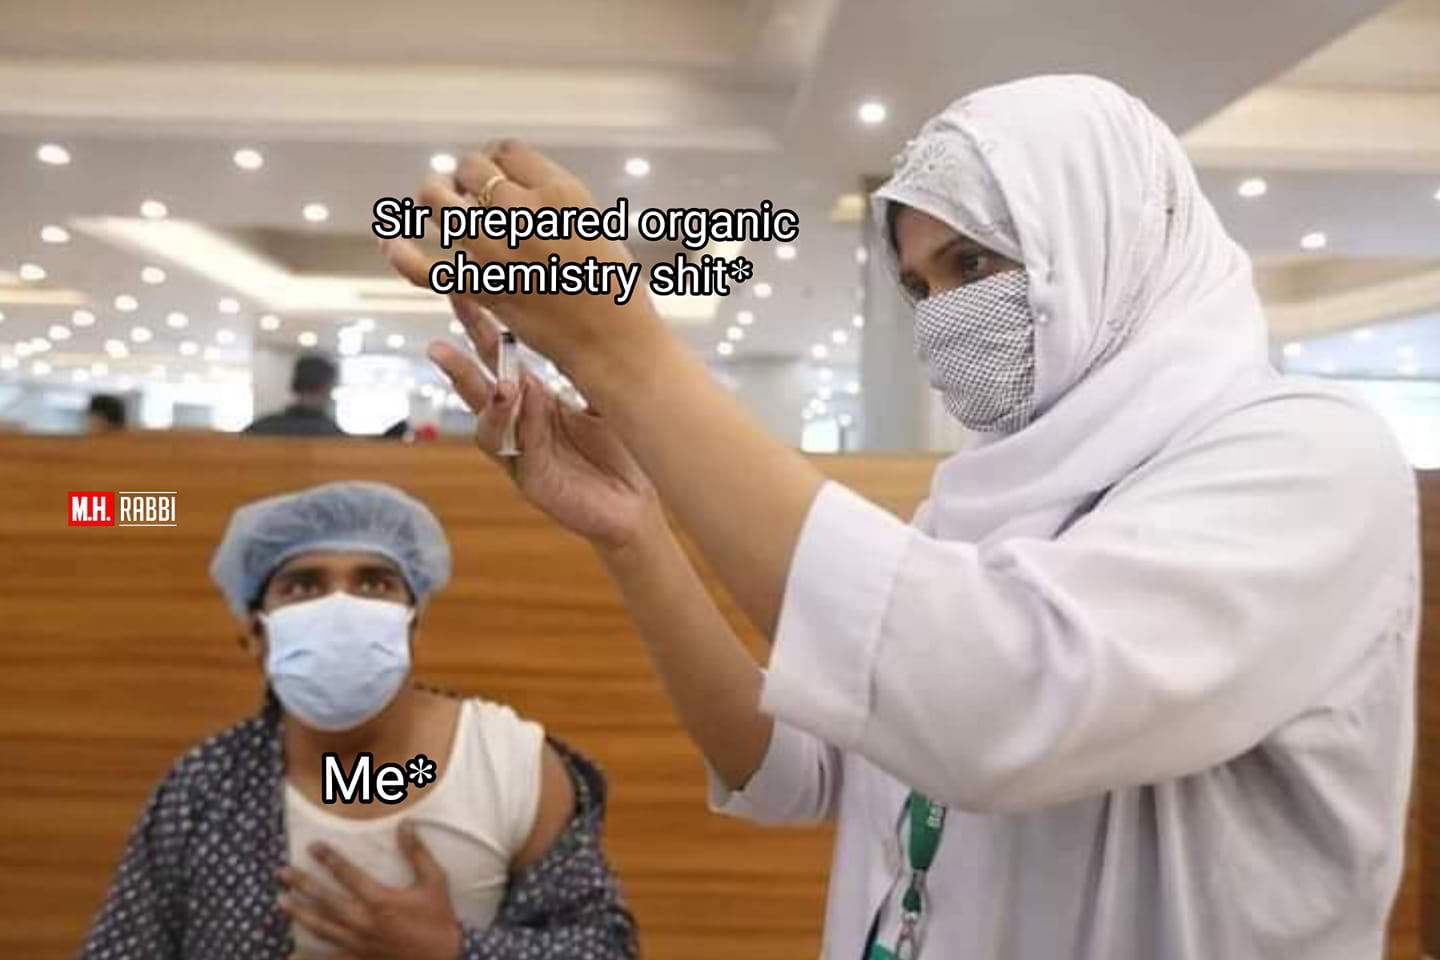
Caption: Sir prepared organic chemistry shit*   Me*
Label: non-hate